Field crop: maize
Growth stage: 2
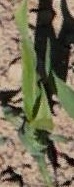
Species: maize